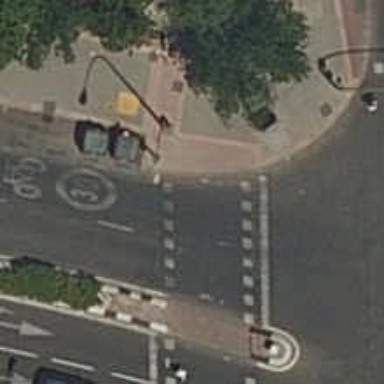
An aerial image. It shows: Traffic signals at road crossing.